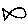
Label: fish